Question: I am using D7 and UC3, and I try to import many products at a time using CSV data via Feeds module. The problem is that Feeds hasn't fields (like SKU, price etc.) in target column, so that I can't upload all that necessary data. So, is there any way to access those fields from product information via Feeds (or otherwise). Thanks in advance!
That's the data I can't upload via Feeds:

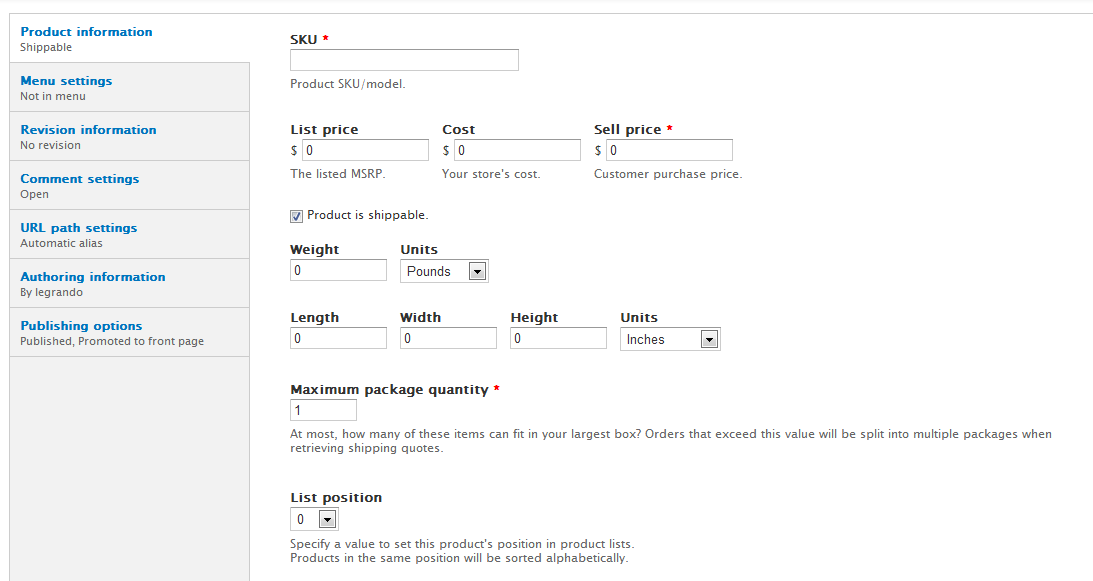
Answer: Problem solved. Found a module for D7 that adds all the UberCart attributes in the list:
<URL>